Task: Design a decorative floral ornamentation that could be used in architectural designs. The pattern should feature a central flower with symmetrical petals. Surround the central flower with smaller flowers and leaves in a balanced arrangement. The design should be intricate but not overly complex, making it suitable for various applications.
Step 1438:
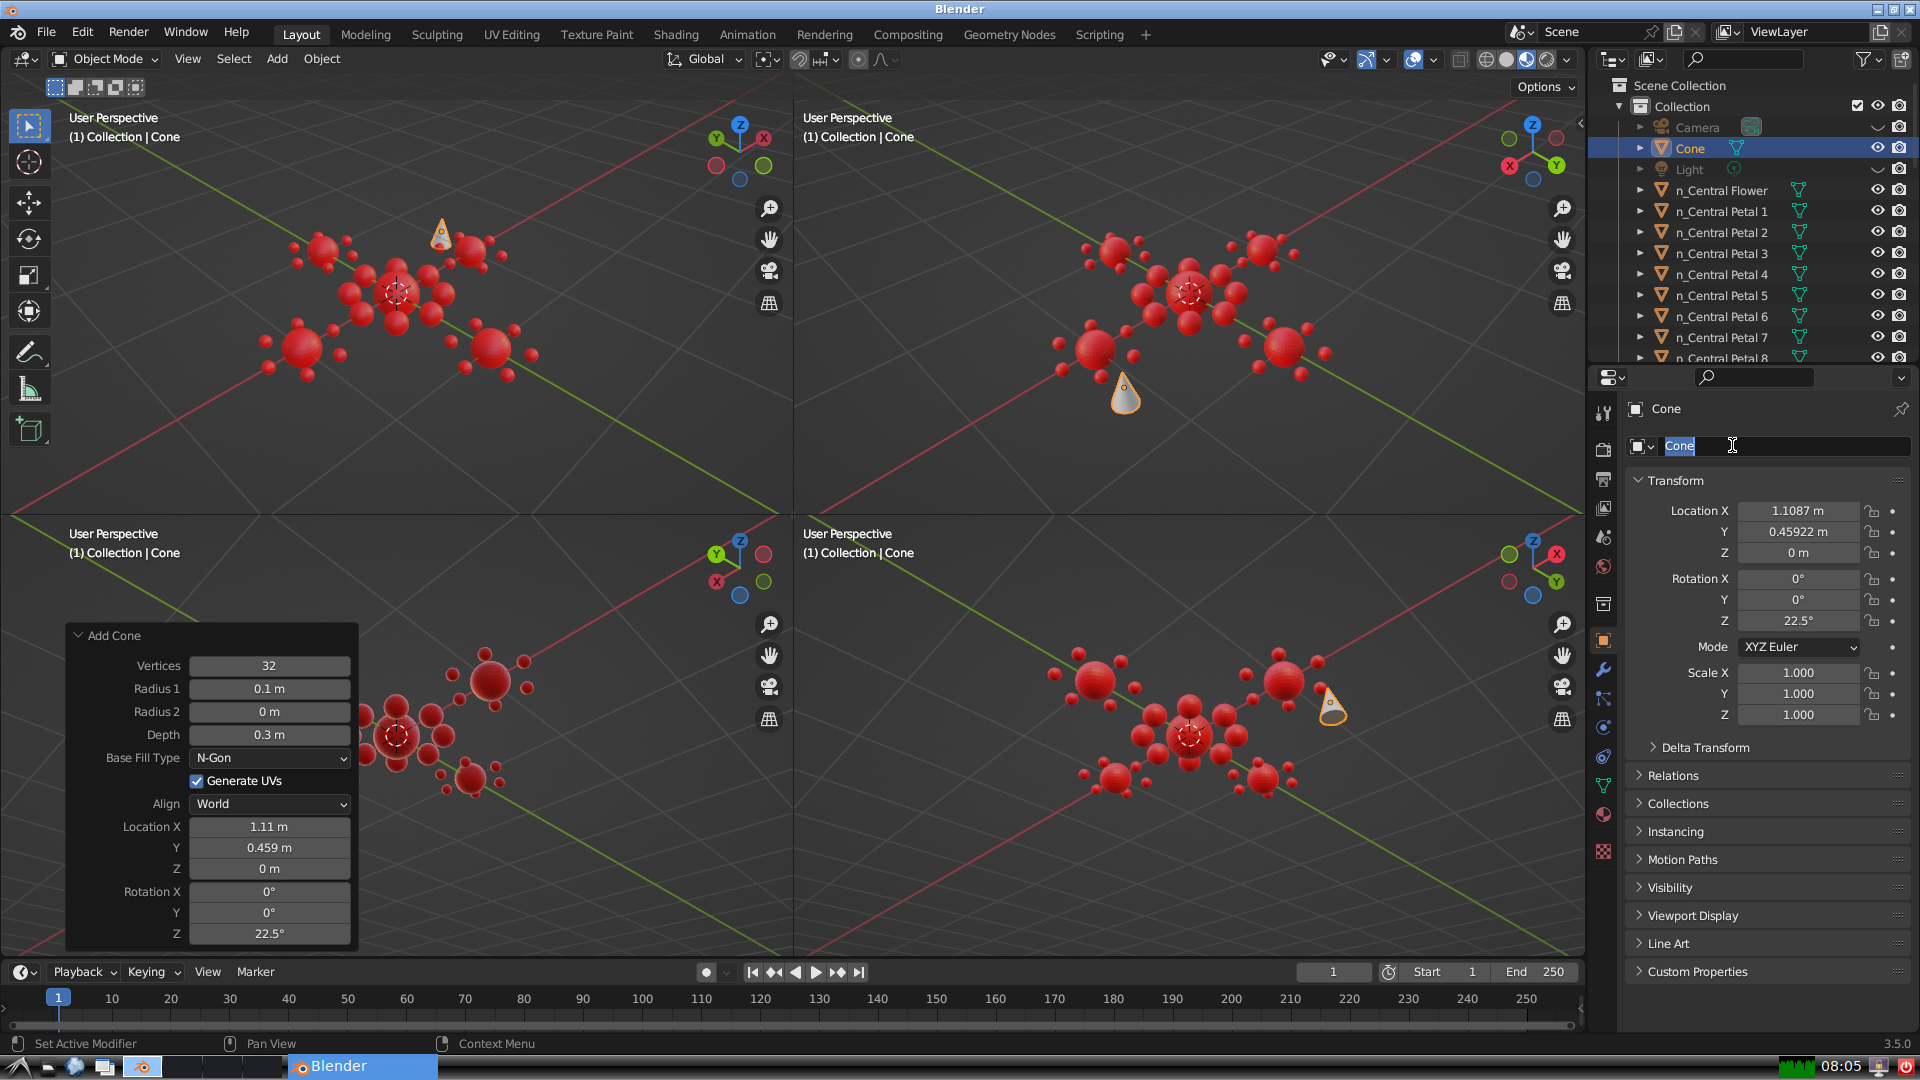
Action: input_text: n_Leaf 1